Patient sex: M
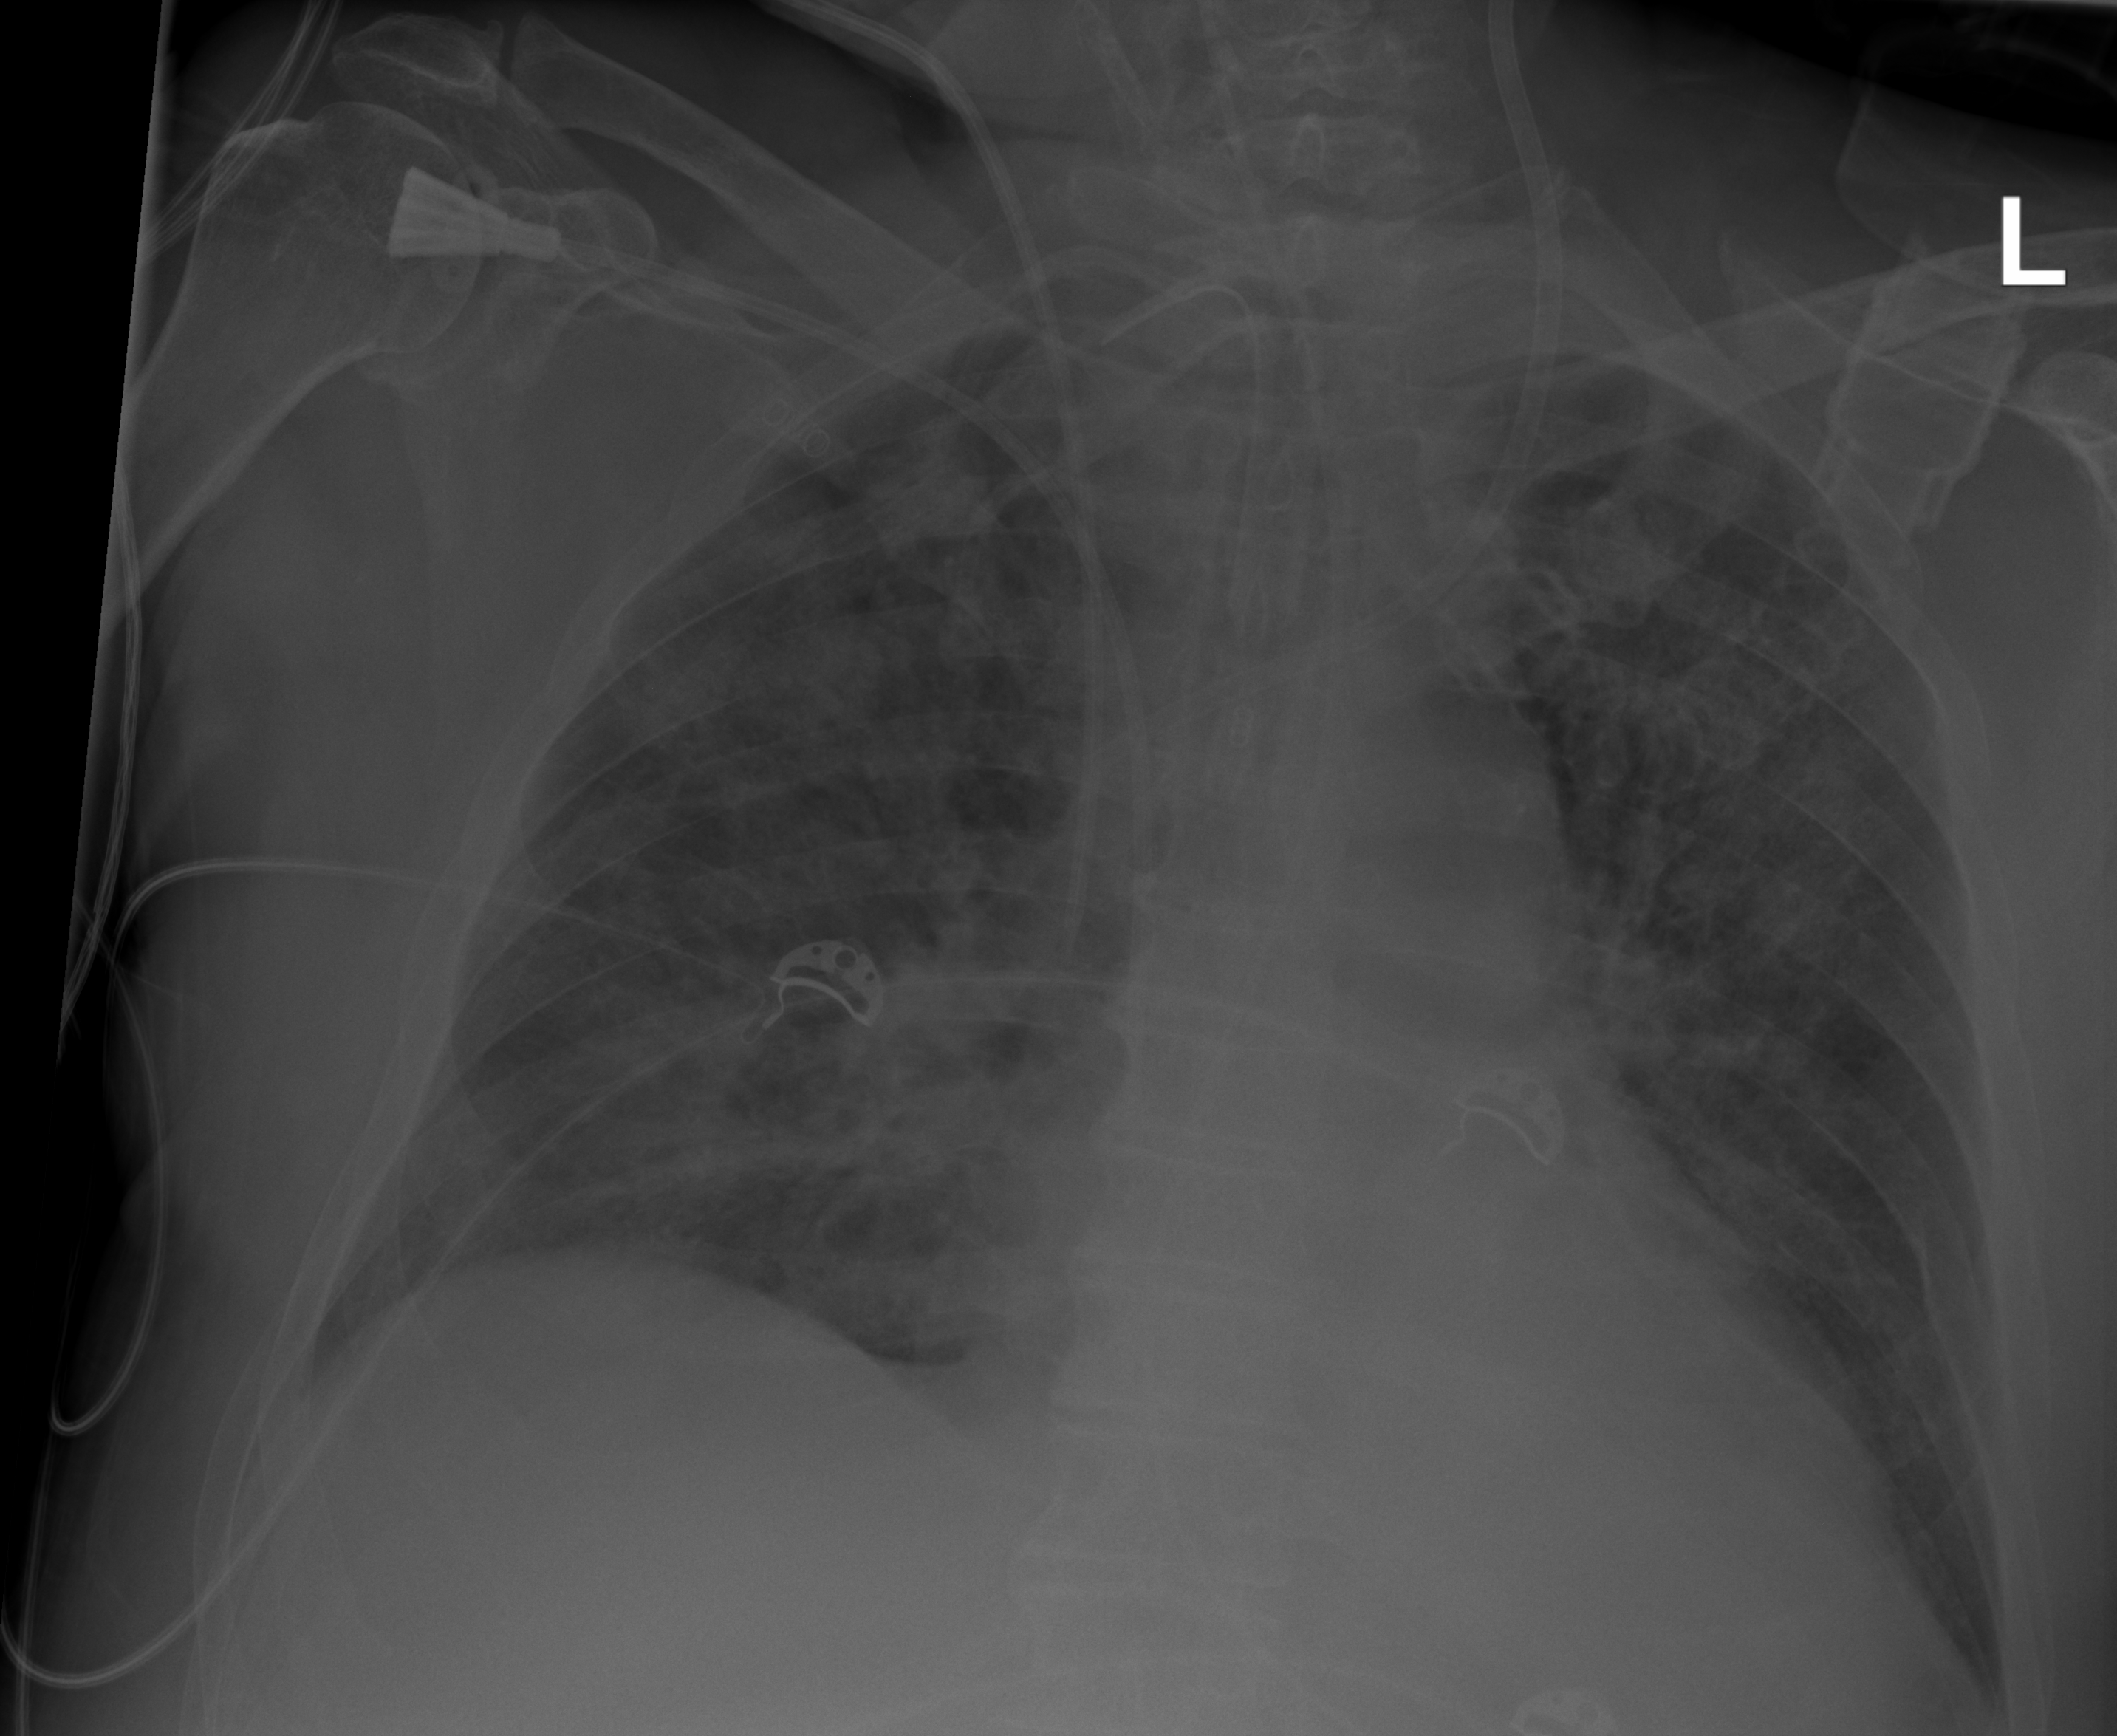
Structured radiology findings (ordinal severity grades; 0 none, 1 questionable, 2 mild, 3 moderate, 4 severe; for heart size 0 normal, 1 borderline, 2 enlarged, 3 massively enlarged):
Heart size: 2
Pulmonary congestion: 2
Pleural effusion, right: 1
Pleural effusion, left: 1
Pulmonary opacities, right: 2
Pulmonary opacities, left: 2
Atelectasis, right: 2
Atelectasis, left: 2